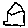
Label: house